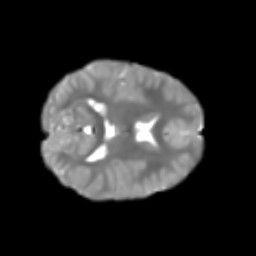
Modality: T2w
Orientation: axial
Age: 6
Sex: male
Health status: healthy